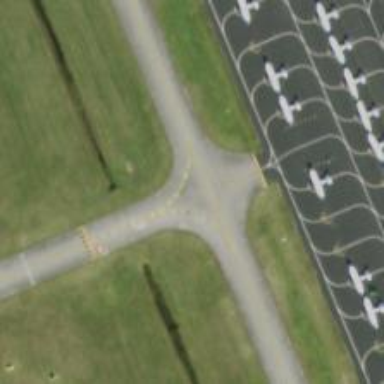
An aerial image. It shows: View of taxiway at the airport.